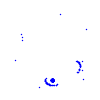
Particle: kaon